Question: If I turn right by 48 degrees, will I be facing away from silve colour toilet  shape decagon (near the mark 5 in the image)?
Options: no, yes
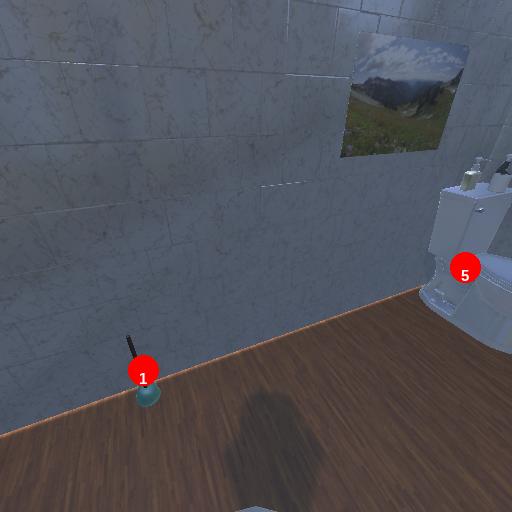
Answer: no